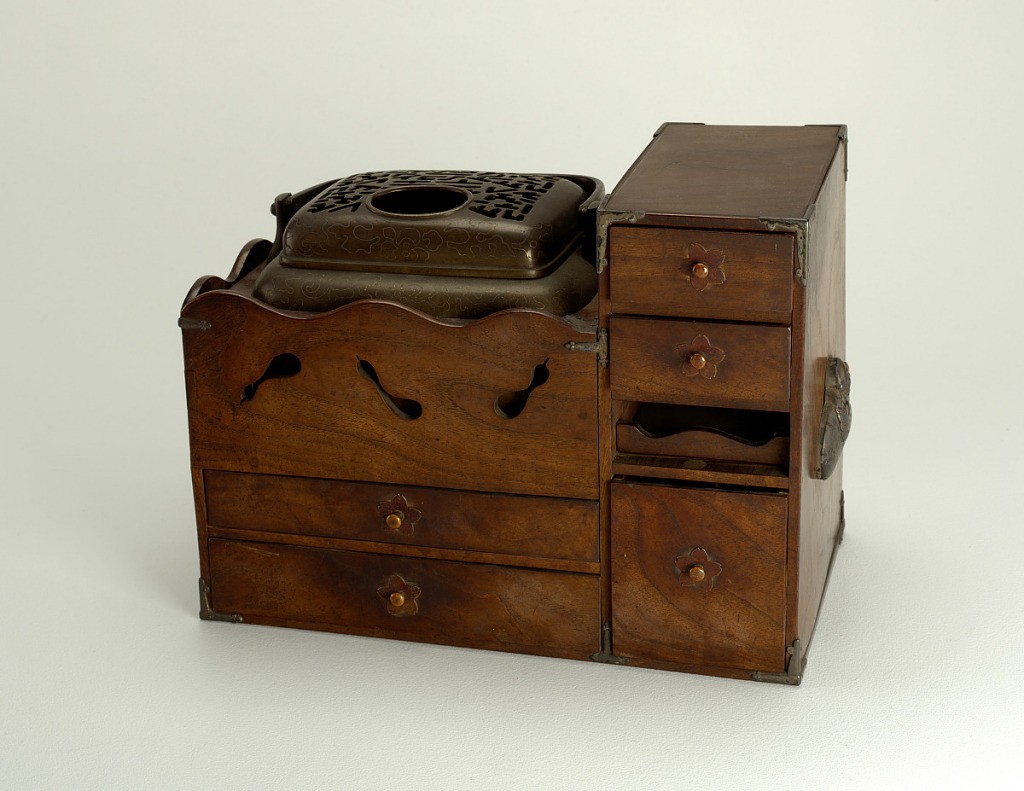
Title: Tobacco box
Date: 1850–1900
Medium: camphor wood
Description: a: box
b: metal pot
c: metal pot cover
d: wood frame around metal pot
e/f: Long drawers
g/j: drawers( top to bottom in tower)
k: enamel incense holder( in drawer g)
l: long incense holder ( in drawer g)
m:wooden tray ( in drawer g)
n:copper canister ( in drawer j)
o: Cooper canister lid ( in drawer j)
p: wood collar for copper canister ( drawer J)
q: wood lid ( in drawer j)